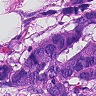
Metastatic tissue present: yes